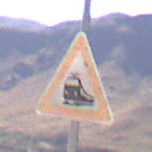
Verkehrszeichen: Bahnuebergang
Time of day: MorningAfternoon
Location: Outdoor (Nature)
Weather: Clear
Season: NotSpecified
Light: Natural